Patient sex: F
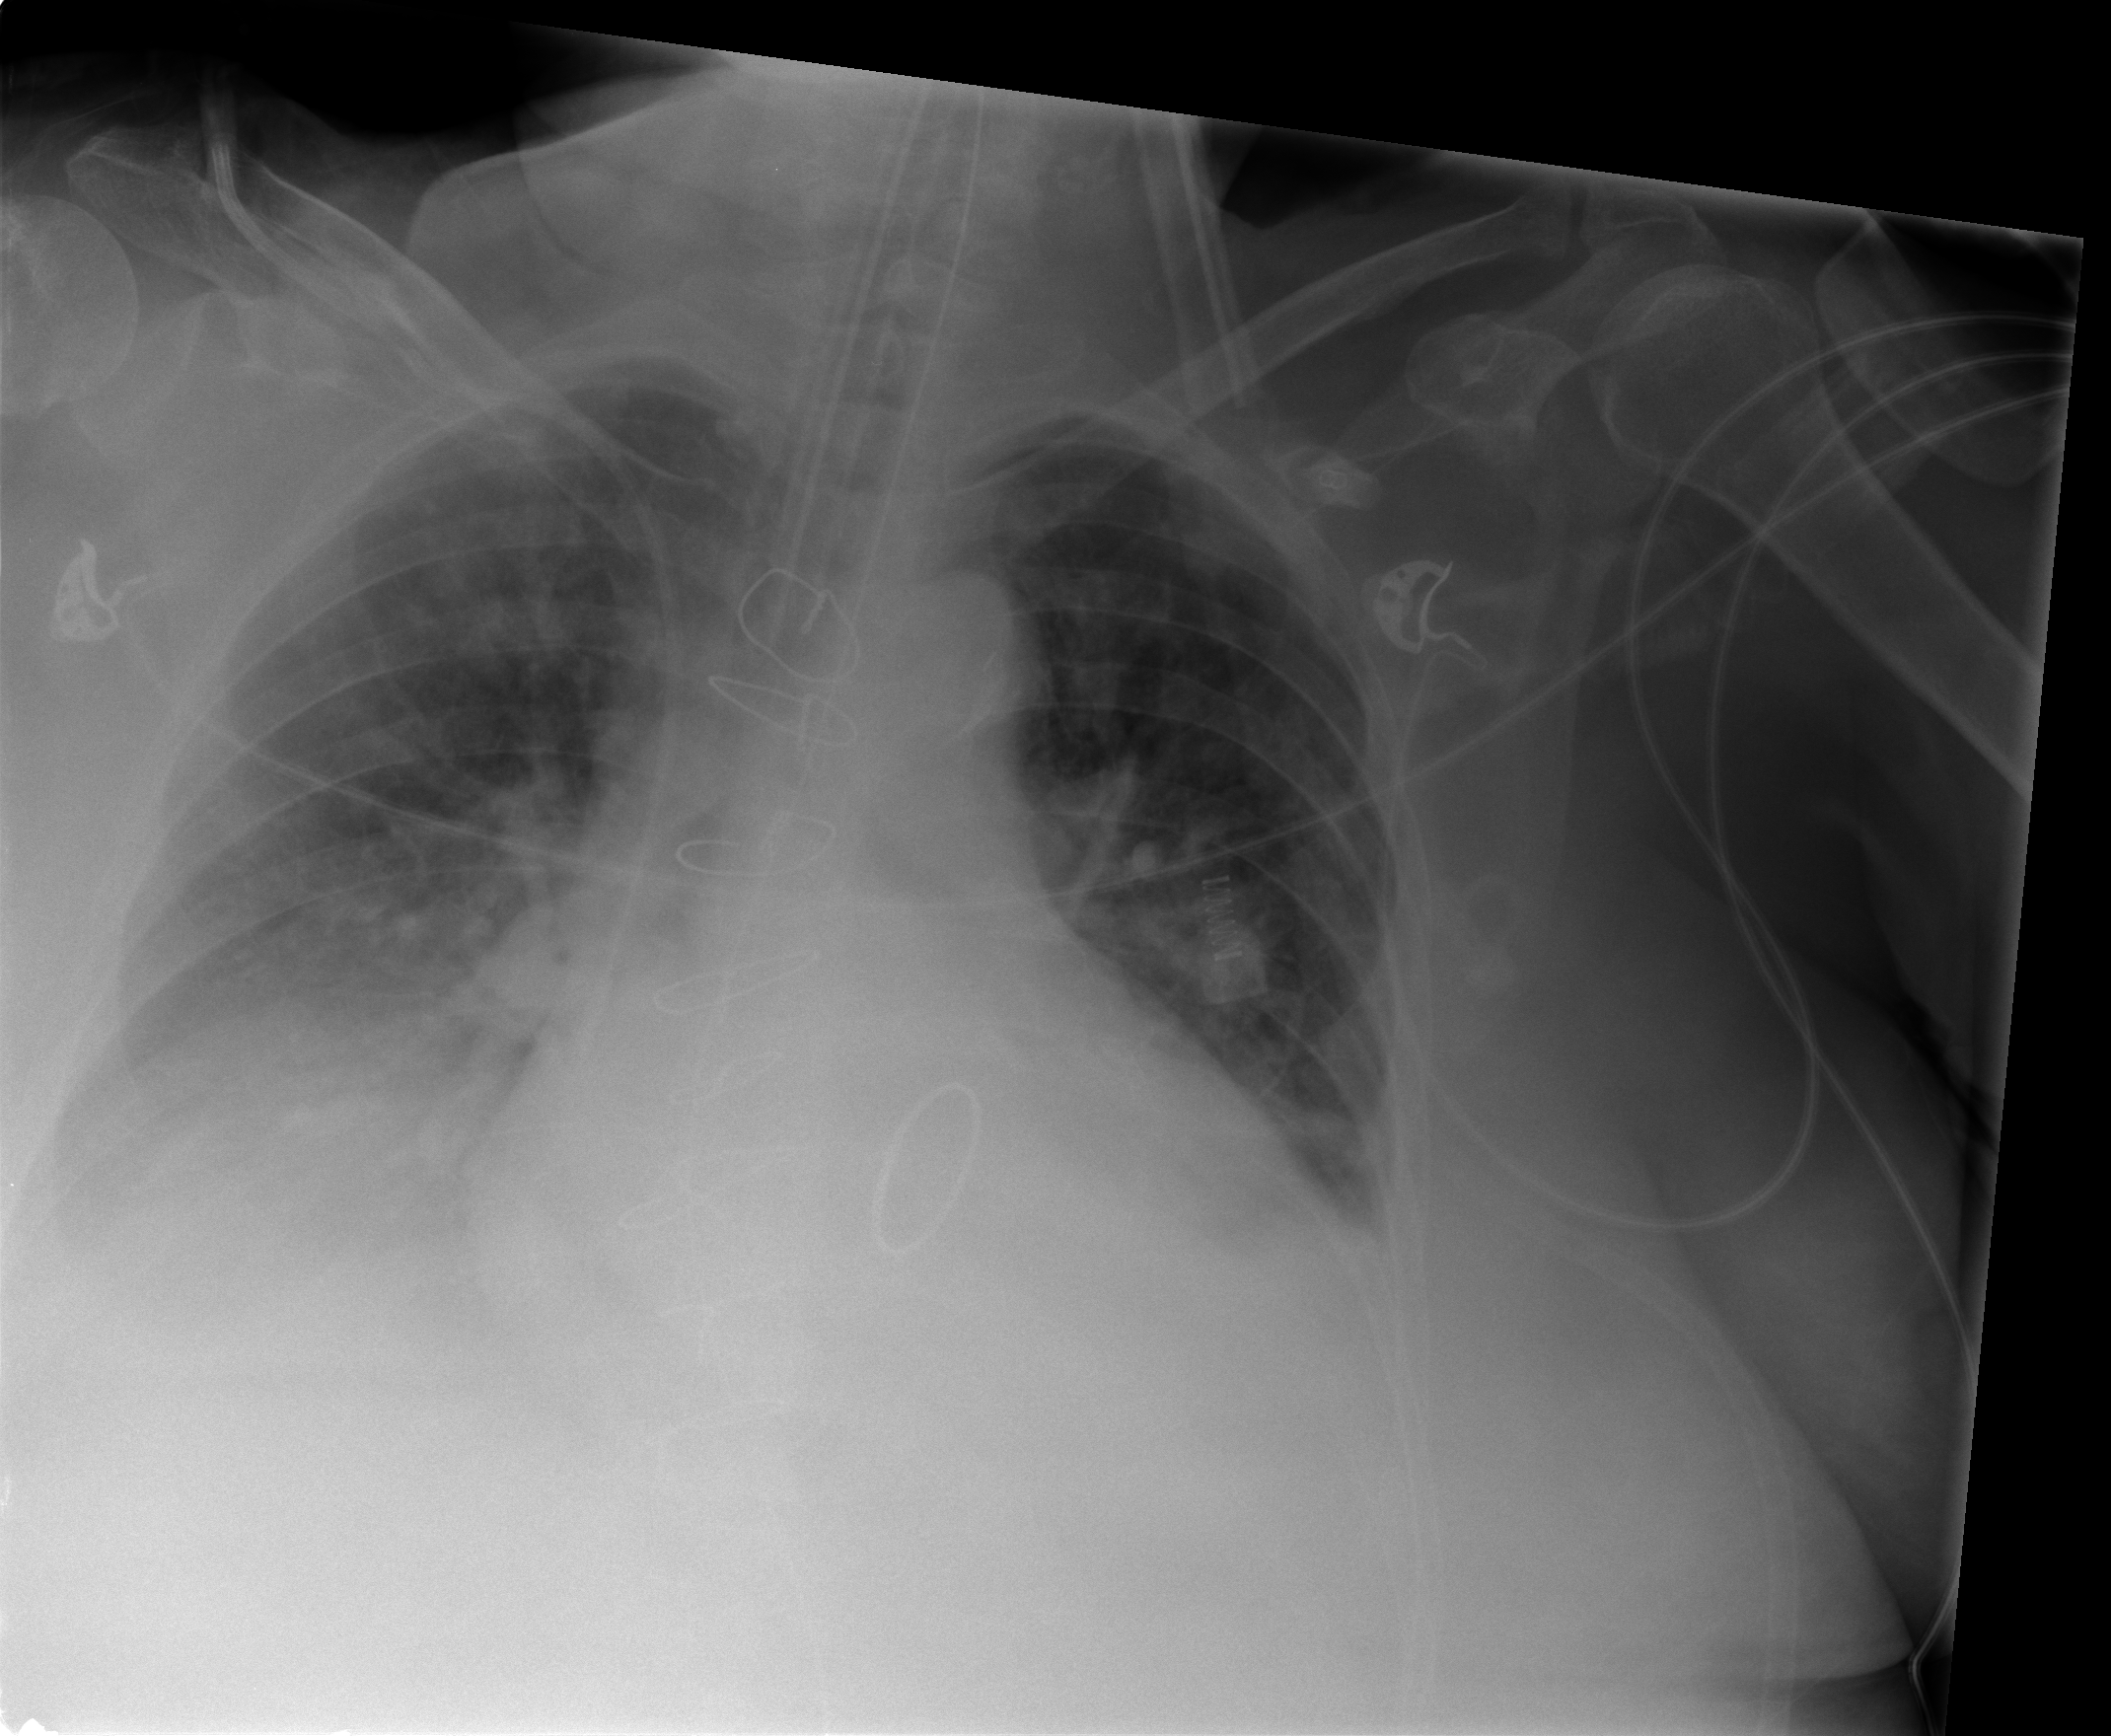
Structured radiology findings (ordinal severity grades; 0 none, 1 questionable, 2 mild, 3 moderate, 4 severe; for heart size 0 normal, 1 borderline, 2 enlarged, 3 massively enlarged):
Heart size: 2
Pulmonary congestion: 2
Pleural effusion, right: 3
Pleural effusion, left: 2
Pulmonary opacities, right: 0
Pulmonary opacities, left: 0
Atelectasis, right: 3
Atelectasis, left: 2